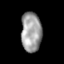
Tissue: skin
Cell type: Epithelial cells
Senescence score: 0.2566
Nuclear area (px): 796
Mean DAPI intensity: 157.304